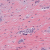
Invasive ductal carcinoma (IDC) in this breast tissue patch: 1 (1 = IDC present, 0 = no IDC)